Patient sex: F
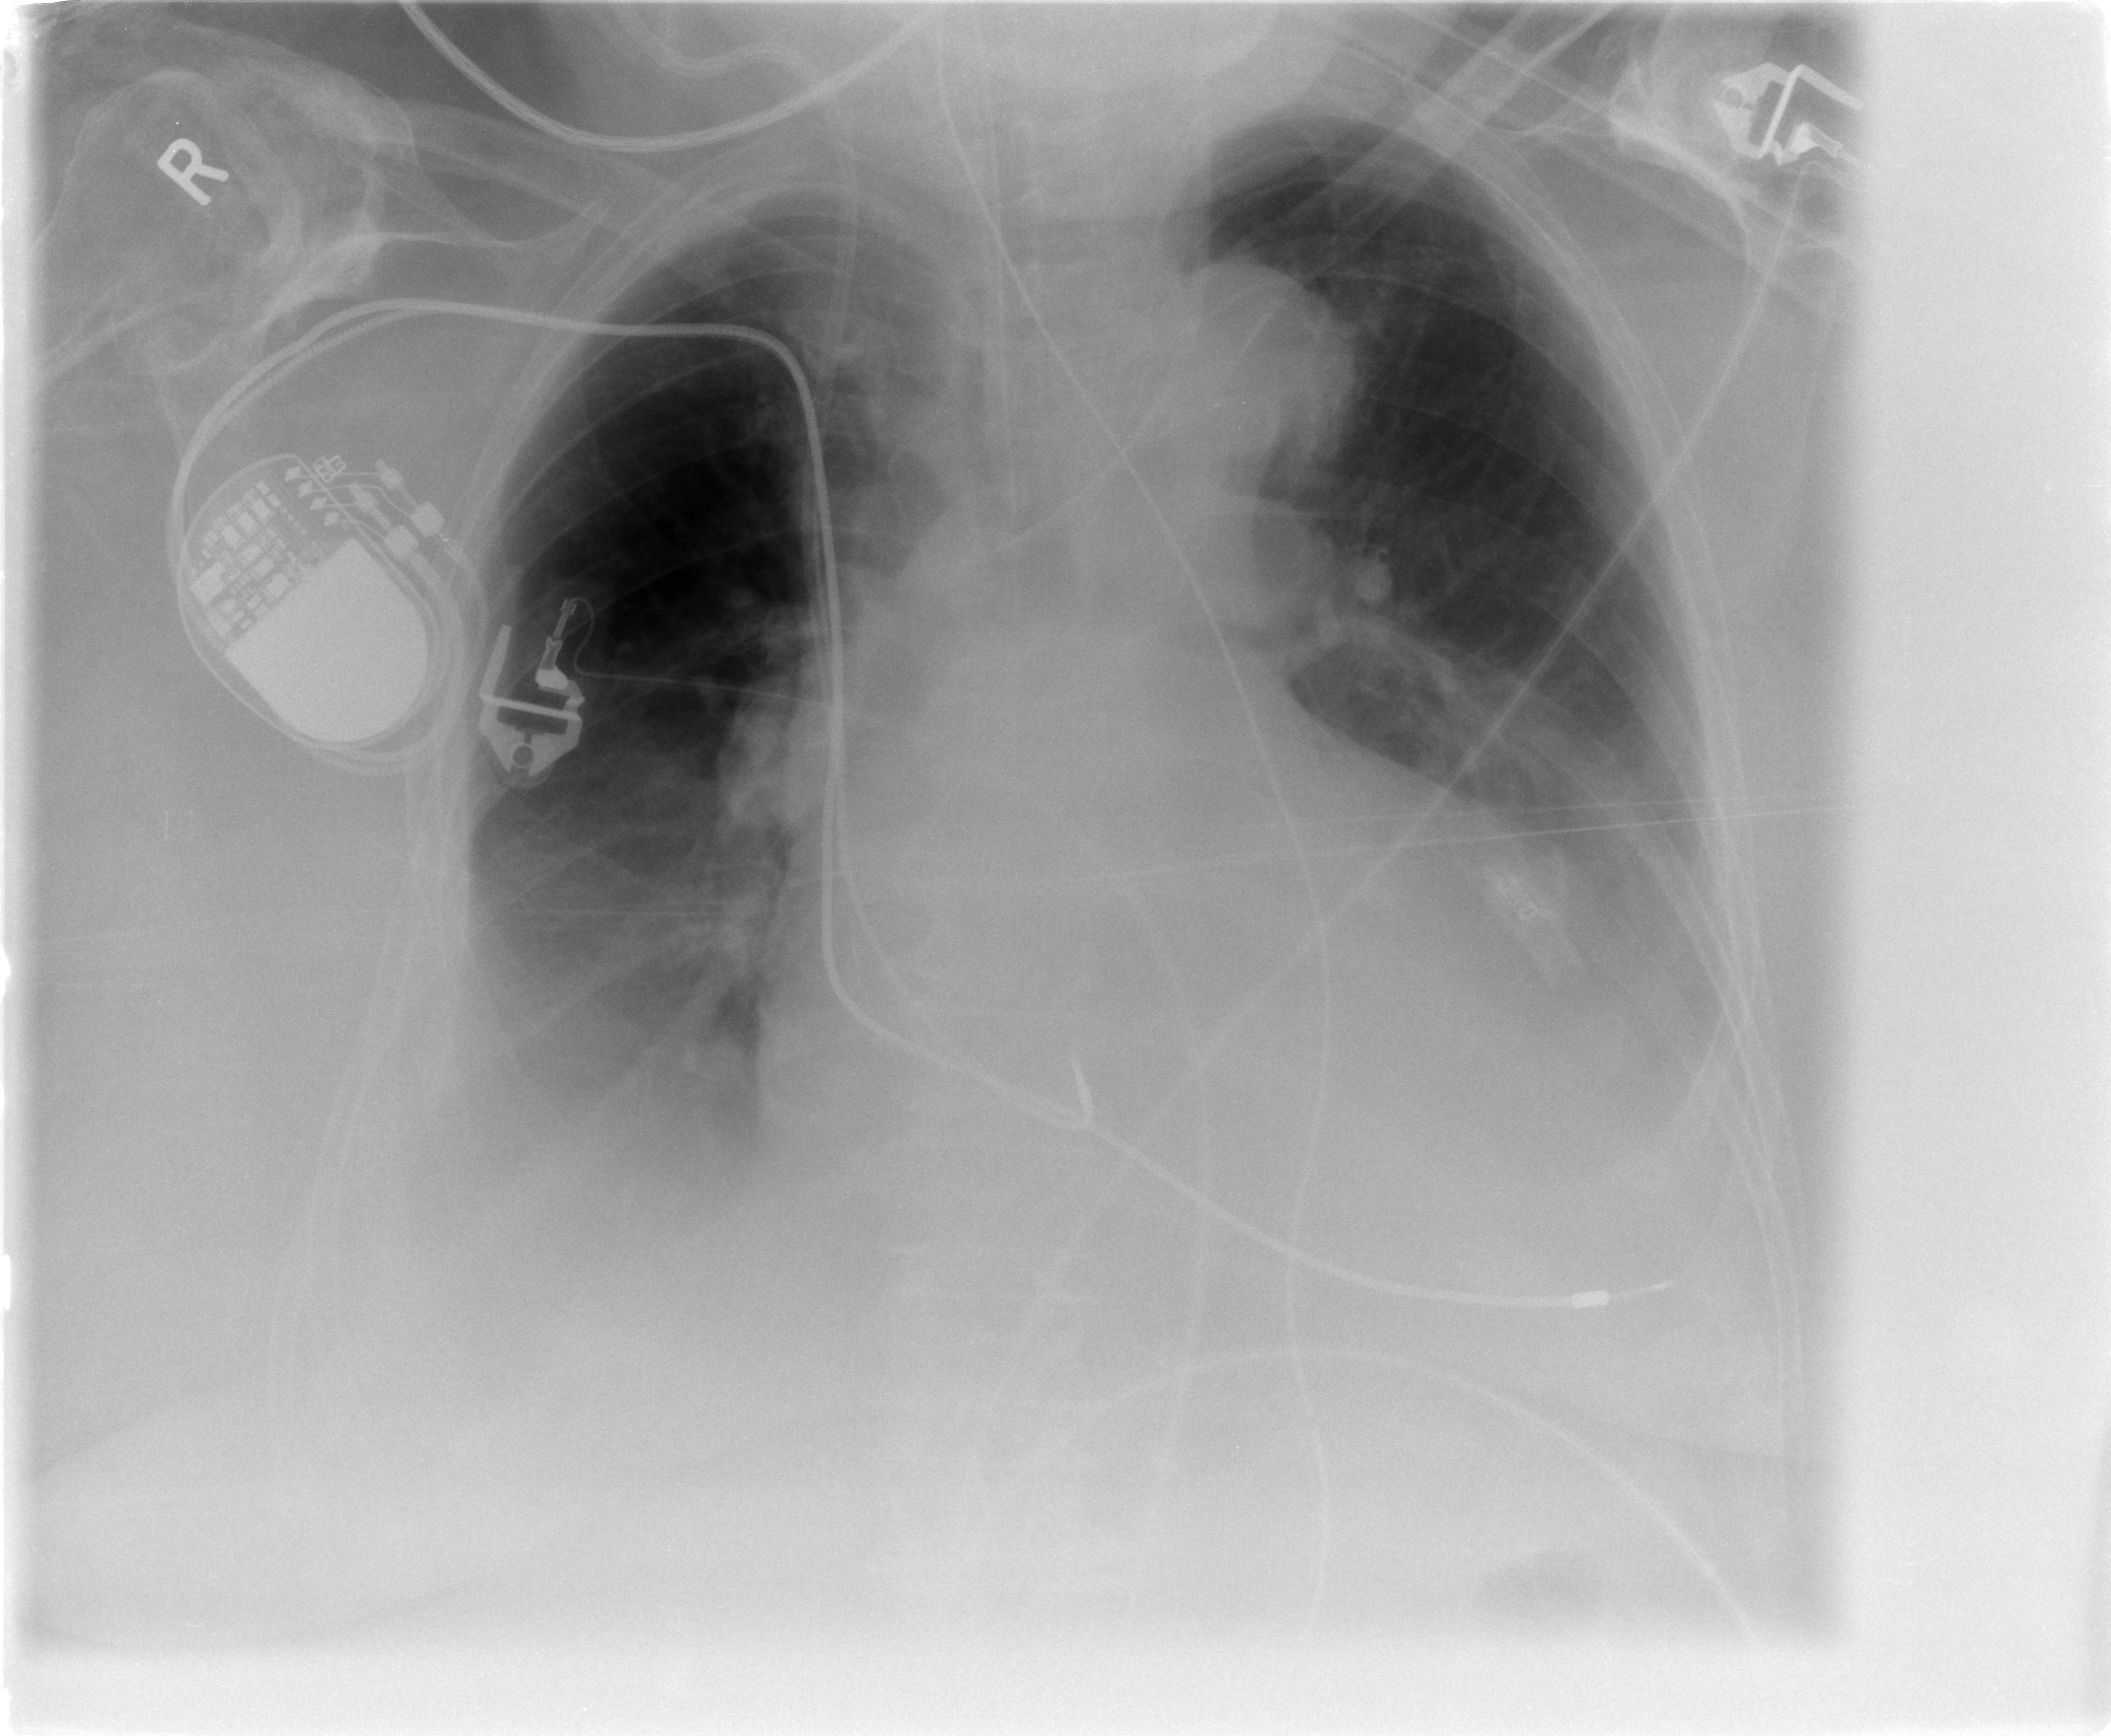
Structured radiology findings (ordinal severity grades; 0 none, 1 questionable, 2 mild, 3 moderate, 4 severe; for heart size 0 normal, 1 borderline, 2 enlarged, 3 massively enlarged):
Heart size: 3
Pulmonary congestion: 2
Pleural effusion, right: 3
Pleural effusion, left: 3
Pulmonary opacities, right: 1
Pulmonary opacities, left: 0
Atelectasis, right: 2
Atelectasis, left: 3